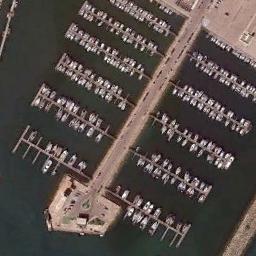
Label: harbor